Field crop: maize
Growth stage: 1
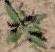
Species: atriplex